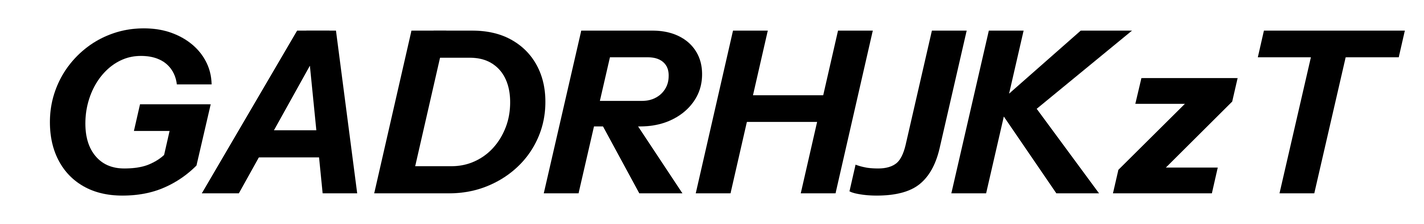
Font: InstrumentSans-Italic_Bold_Italic